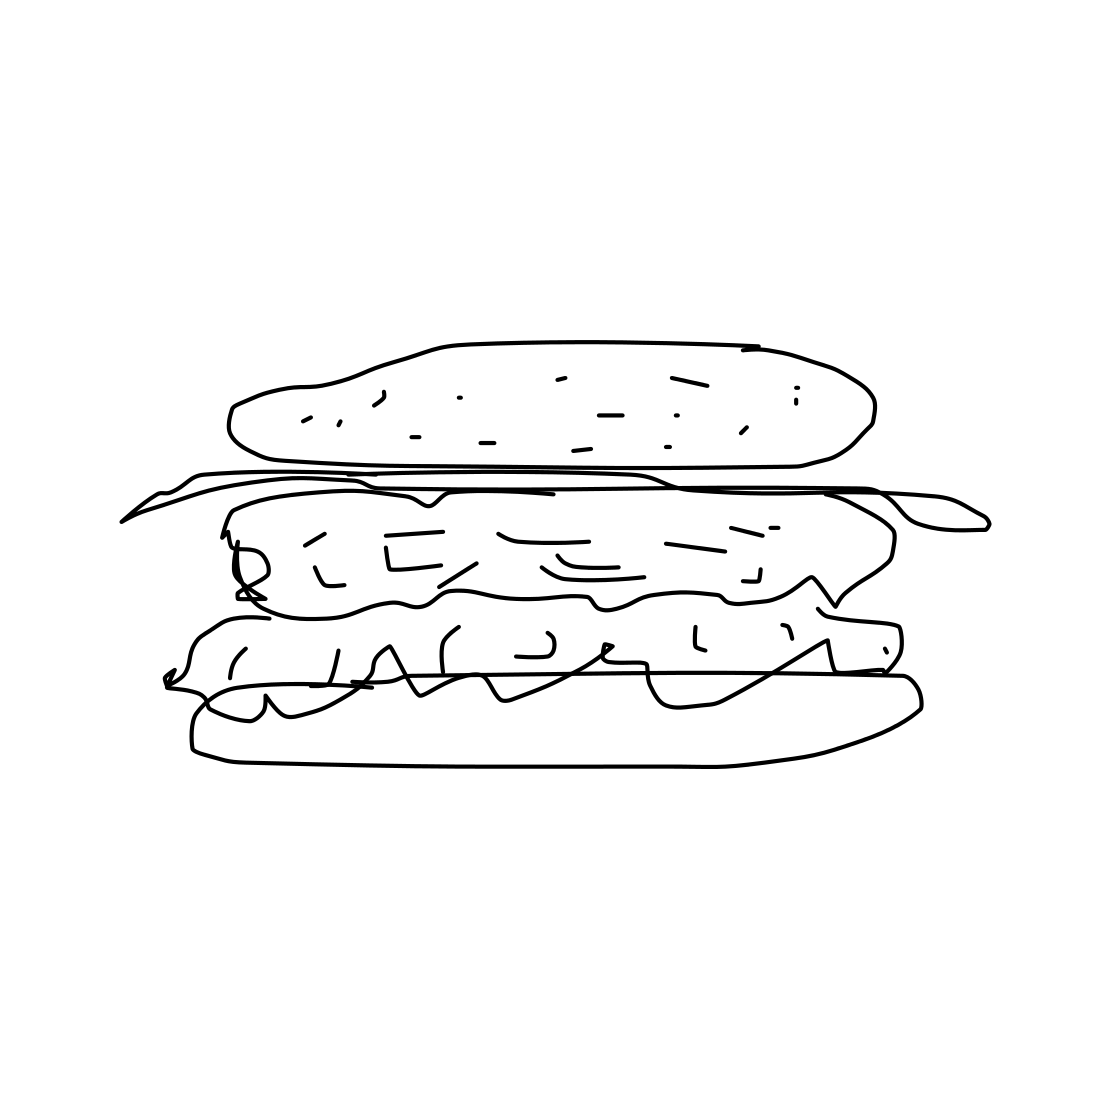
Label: hamburger